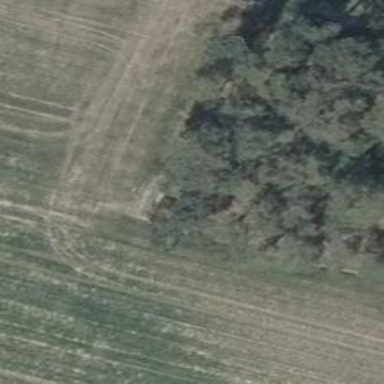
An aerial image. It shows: Hunting stand.